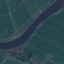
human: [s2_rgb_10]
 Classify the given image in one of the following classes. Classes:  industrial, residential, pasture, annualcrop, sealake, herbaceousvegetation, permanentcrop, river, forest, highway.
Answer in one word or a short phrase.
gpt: River